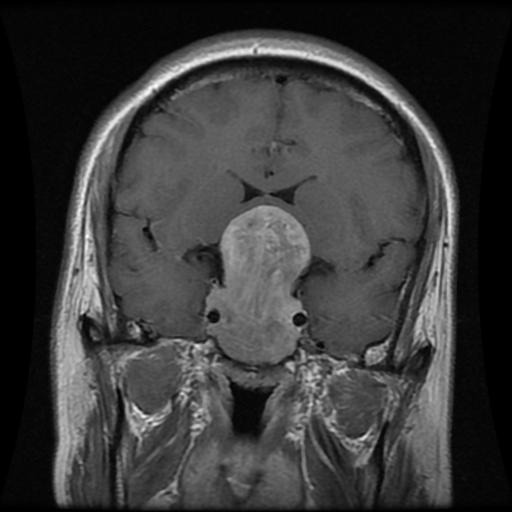
Label: pituitary